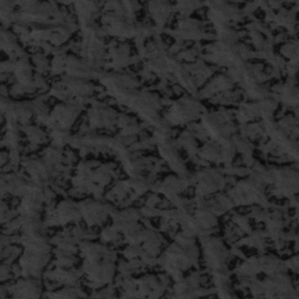
Label: frost